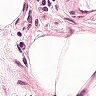
Metastatic tissue present: no